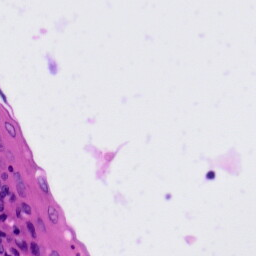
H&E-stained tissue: Tonsil